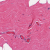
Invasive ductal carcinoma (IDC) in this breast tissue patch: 0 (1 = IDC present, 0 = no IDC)